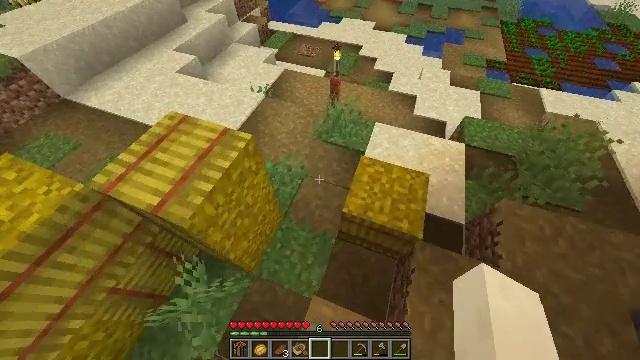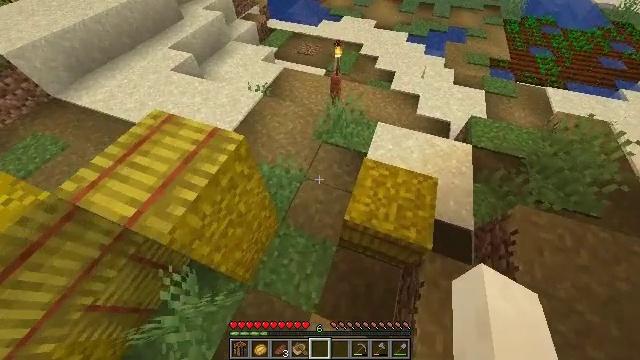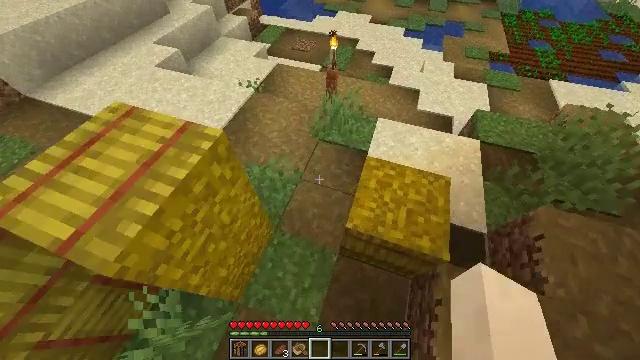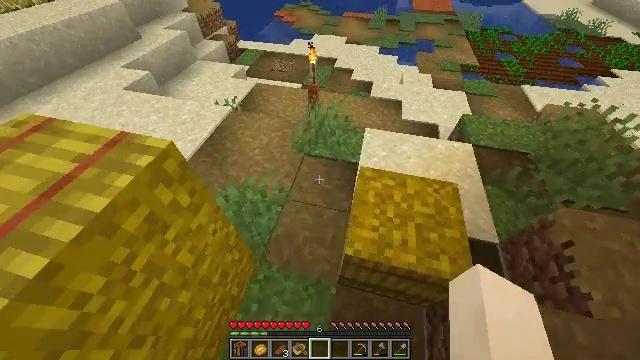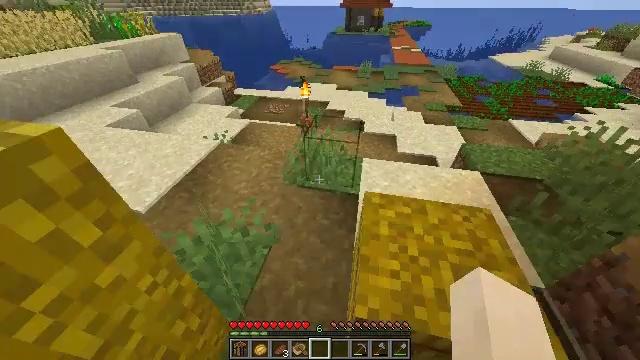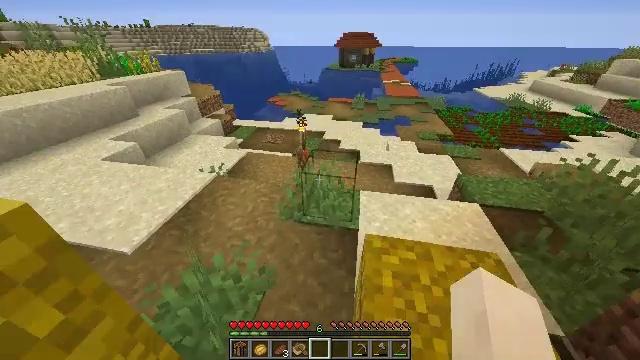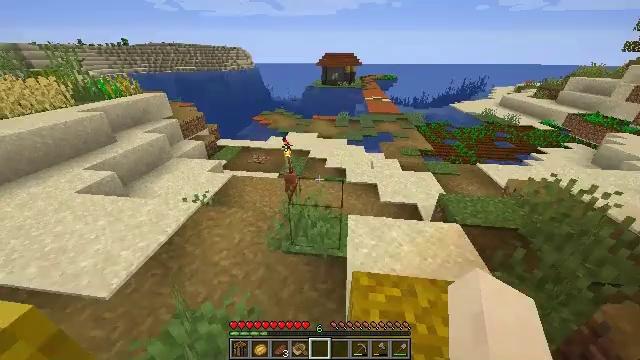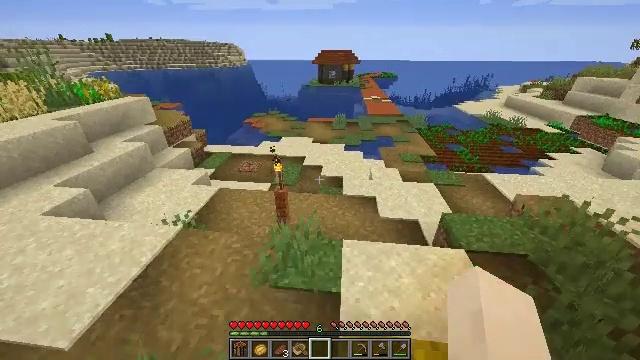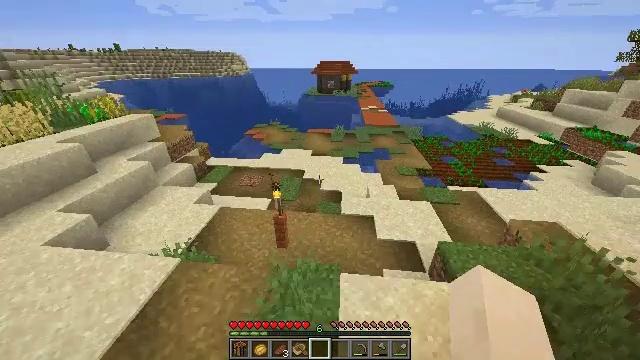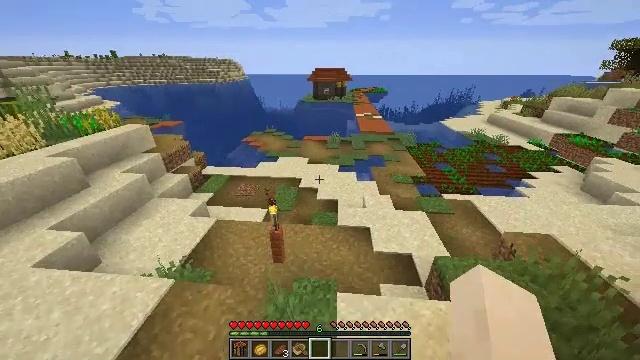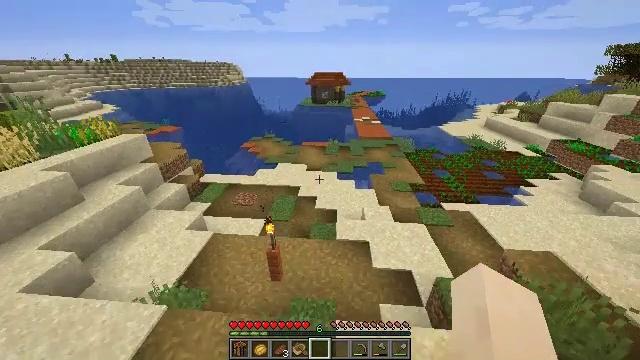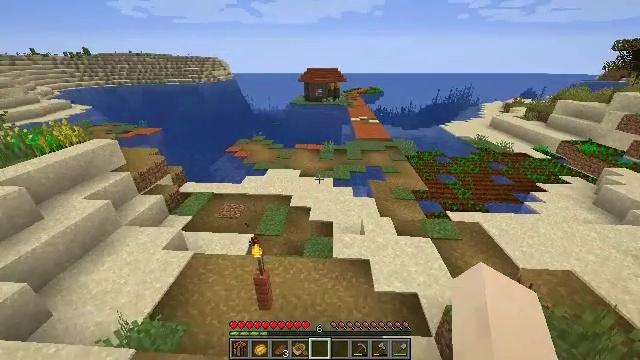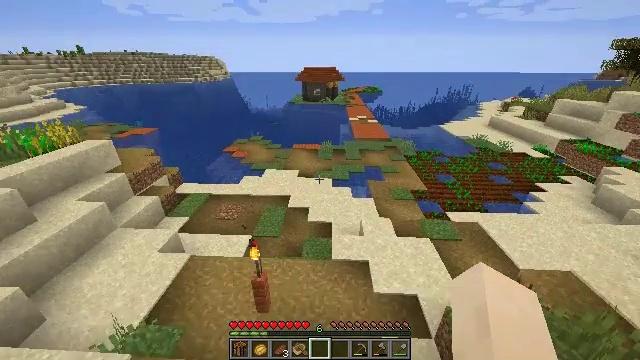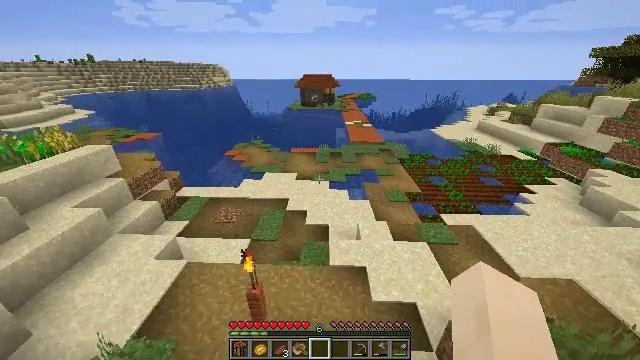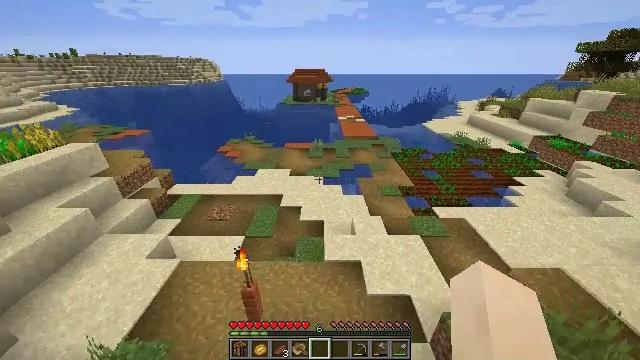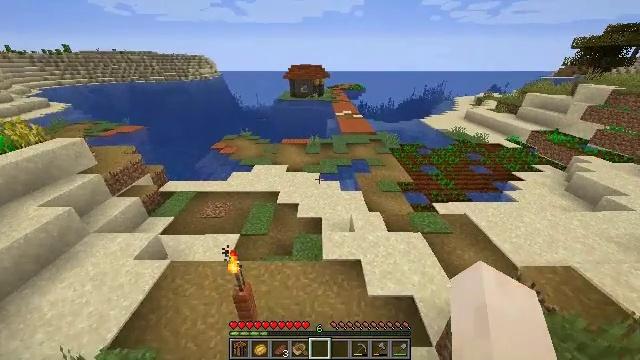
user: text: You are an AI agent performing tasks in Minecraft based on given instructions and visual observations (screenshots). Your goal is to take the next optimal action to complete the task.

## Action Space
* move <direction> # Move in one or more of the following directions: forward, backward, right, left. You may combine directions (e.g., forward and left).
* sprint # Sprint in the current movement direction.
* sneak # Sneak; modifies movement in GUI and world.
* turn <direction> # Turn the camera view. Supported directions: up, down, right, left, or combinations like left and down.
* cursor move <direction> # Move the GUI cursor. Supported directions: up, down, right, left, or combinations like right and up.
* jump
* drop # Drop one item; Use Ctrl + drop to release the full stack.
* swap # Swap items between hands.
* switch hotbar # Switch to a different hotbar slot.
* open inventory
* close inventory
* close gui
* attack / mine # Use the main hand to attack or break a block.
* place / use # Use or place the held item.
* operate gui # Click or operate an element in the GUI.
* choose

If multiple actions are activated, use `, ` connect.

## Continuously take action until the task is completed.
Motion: motion action
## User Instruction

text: Reclaim the acacia fence from a structure.
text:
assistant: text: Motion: move forward, sprint
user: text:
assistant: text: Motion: move forward, sprint, turn right
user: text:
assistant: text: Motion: move forward and move right, sprint, turn right and up
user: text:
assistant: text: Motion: move forward and move right, sprint, turn right and up
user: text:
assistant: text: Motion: move forward and move right, sprint, turn right and up
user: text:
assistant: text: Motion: move forward and move right, sprint, turn right and up
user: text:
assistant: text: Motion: move forward, sprint, jump
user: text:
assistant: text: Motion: move forward, sprint, jump
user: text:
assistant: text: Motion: move forward, sprint, turn right, jump
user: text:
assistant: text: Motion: move forward, sprint, jump
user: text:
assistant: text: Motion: move forward, sprint, turn right, jump
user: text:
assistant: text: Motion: move forward, sprint
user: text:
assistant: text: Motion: move forward, sprint
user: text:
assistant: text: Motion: move forward, sprint, turn right and down
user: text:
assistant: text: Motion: move forward, sprint
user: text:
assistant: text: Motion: move forward, sprint, turn right and down
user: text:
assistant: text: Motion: move forward, sprint, turn right
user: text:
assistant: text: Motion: move forward, sprint, turn right
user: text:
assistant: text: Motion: move forward, sprint
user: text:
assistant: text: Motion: move forward, sprint
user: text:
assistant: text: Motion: move forward, sprint
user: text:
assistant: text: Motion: move forward, sprint
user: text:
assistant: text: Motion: move forward, sprint
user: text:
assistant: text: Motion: move forward, sprint
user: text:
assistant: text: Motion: move forward, sprint, turn right
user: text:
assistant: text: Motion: move forward, sprint, jump
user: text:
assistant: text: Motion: move forward, sprint, jump
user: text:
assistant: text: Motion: move forward, sprint, jump
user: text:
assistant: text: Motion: move forward, sprint, jump
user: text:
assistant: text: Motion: move forward, sprint, jump